Field crop: tomato
Growth stage: 2
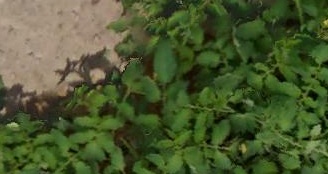
Species: tomato